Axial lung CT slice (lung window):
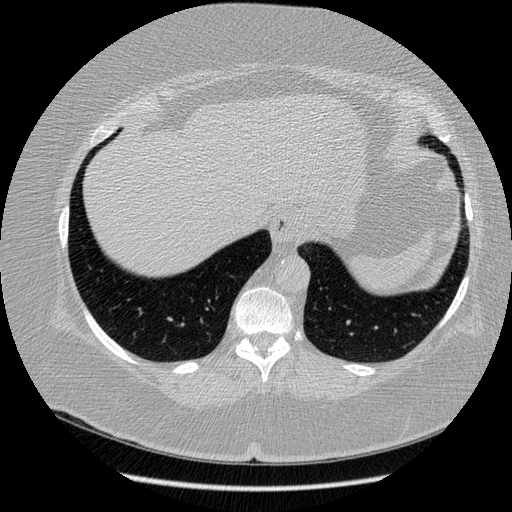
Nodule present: no